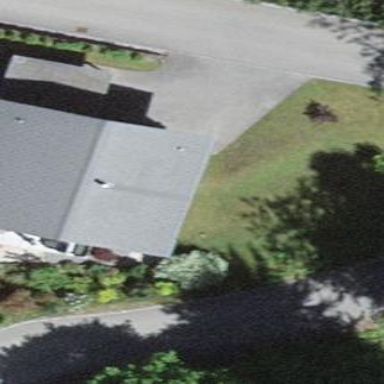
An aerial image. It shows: Simple house.